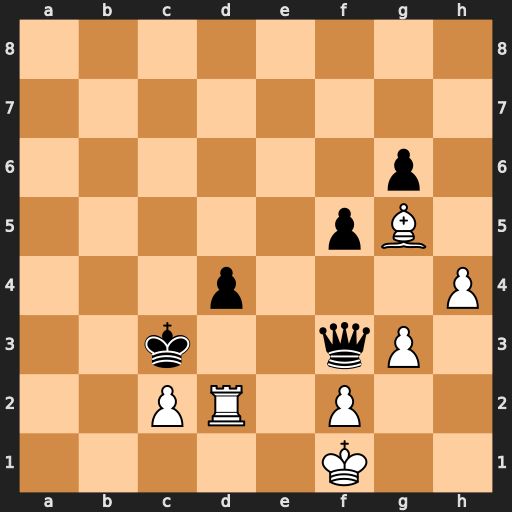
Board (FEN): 8/8/6p1/5pB1/3p3P/2k2qP1/2PR1P2/5K2
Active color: w
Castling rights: -
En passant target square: -
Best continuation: Rd3+ Qxd3+ cxd3